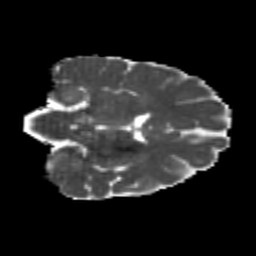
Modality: MD
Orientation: coronal
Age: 22
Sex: male
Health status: healthy
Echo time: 0.074 s